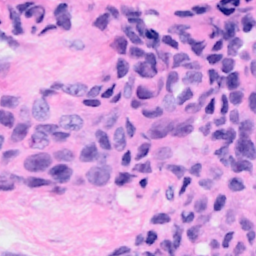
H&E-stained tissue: Breast